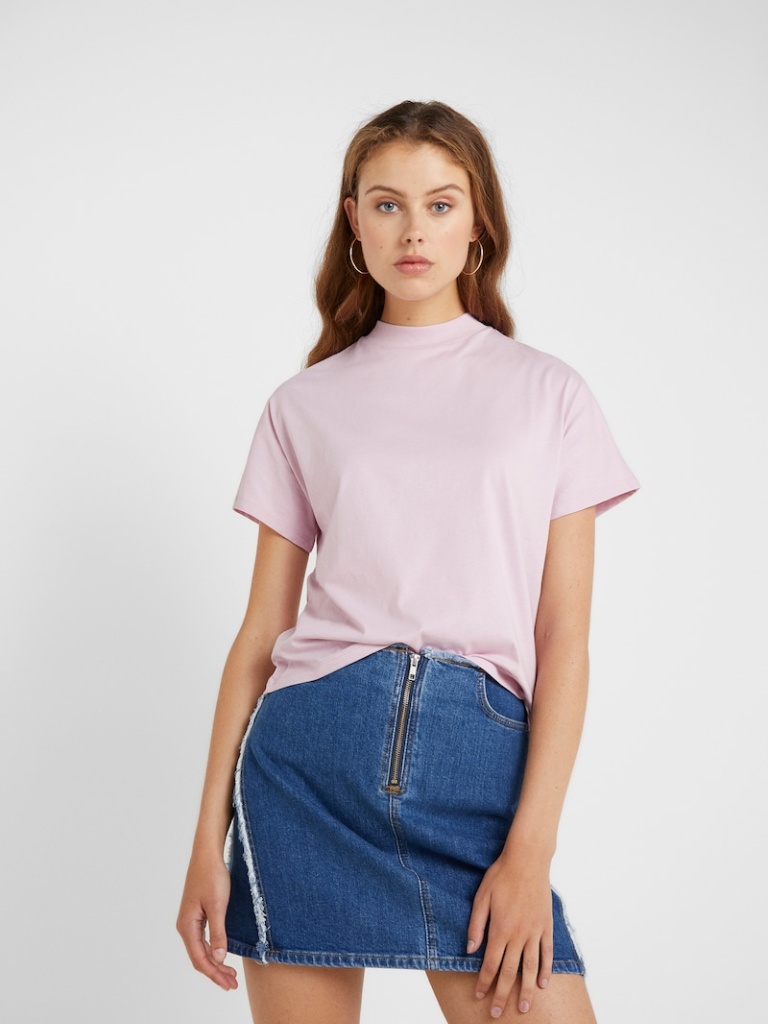
cotton relaxed short sleeve hip length French Tucked crew t-shirt